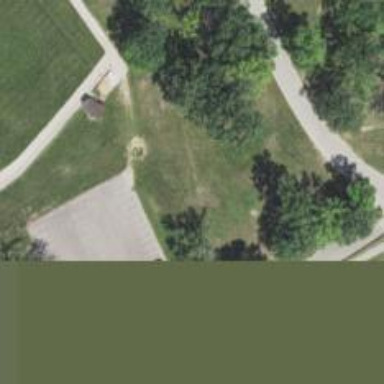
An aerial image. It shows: Disc golf tee area.